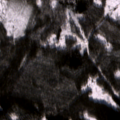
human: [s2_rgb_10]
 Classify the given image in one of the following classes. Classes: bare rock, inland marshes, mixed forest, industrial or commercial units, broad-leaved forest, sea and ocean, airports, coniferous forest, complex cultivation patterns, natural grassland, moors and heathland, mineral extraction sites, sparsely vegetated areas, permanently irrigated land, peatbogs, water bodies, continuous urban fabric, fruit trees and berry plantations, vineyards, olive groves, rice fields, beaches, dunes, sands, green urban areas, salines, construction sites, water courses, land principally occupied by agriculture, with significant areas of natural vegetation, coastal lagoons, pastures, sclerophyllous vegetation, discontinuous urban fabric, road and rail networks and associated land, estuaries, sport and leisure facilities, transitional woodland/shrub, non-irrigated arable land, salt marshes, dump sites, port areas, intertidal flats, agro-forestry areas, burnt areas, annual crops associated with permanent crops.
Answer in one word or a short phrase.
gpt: coniferous forest, mixed forest, transitional woodland/shrub